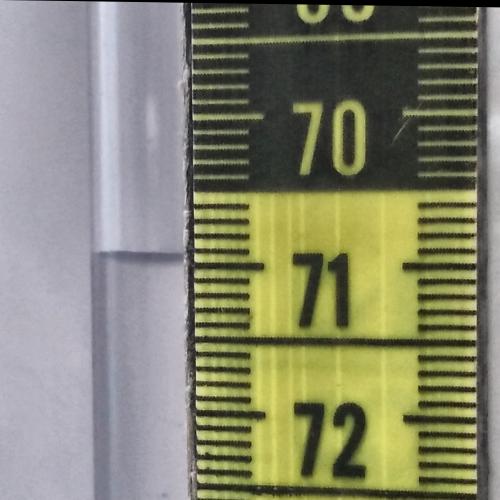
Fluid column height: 70.9 cm